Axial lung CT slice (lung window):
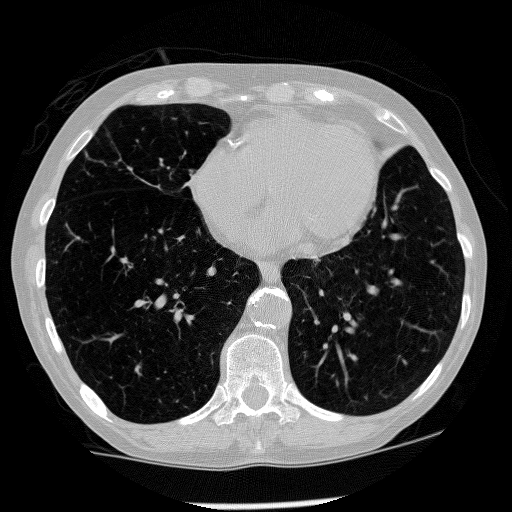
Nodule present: no